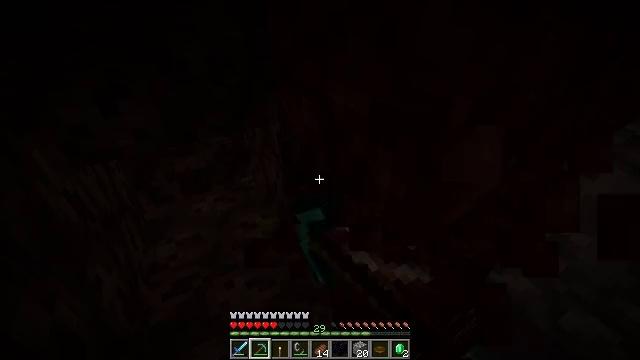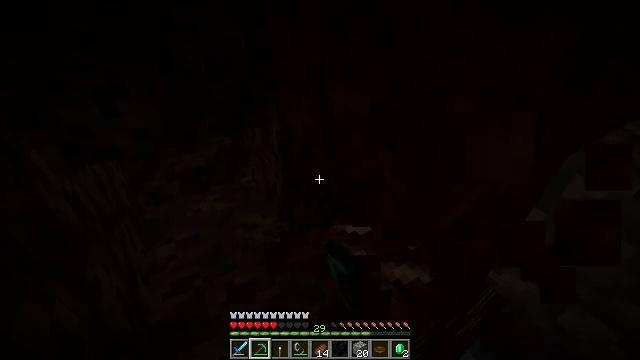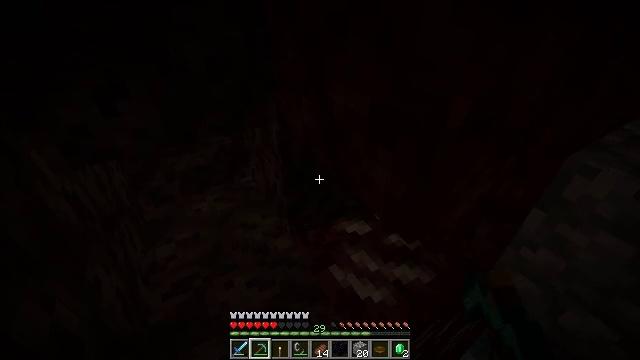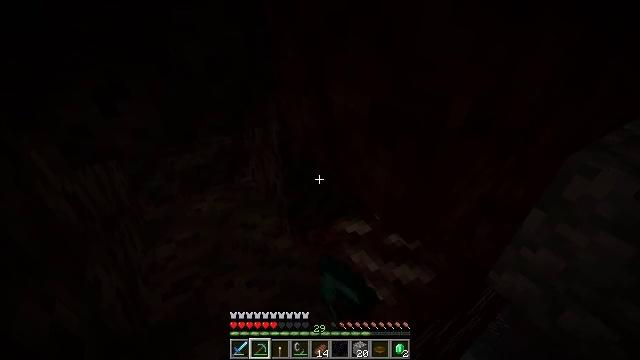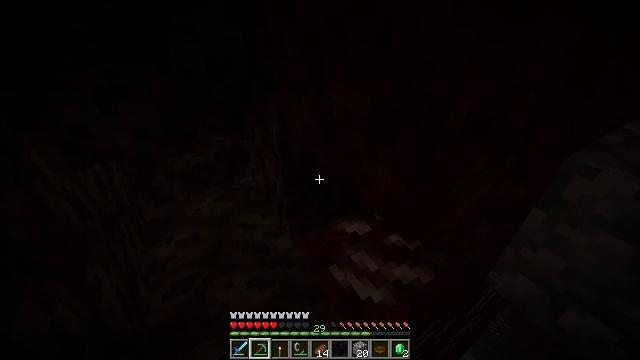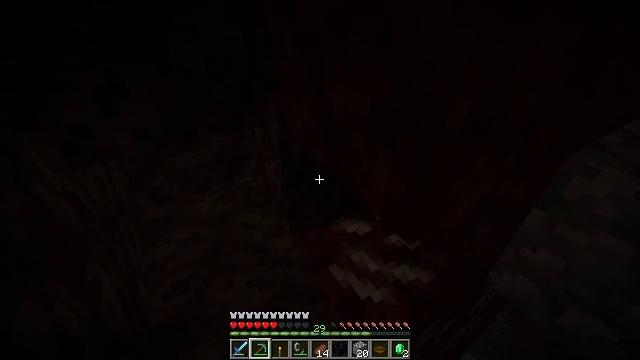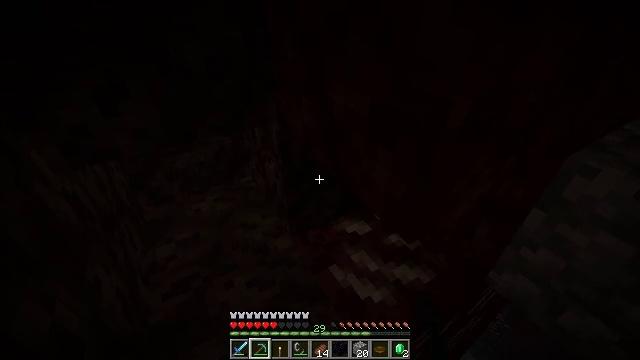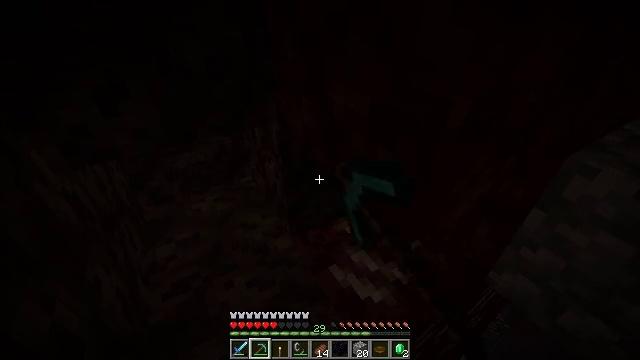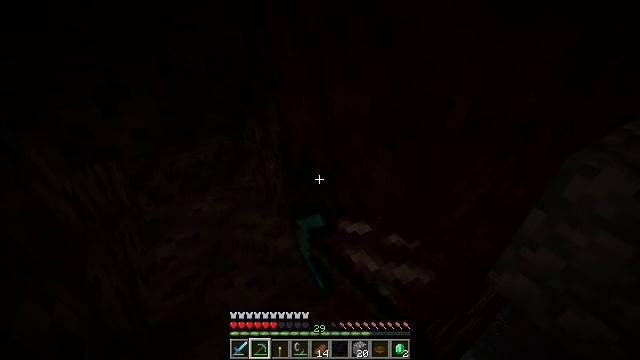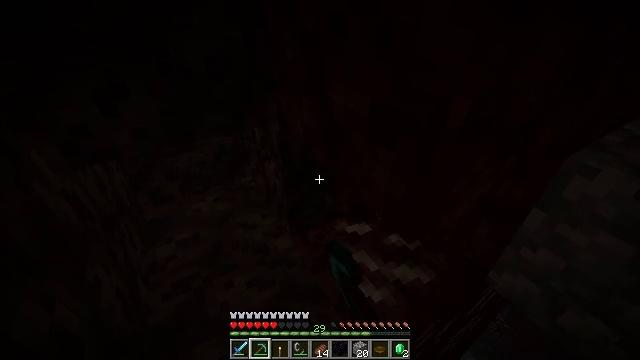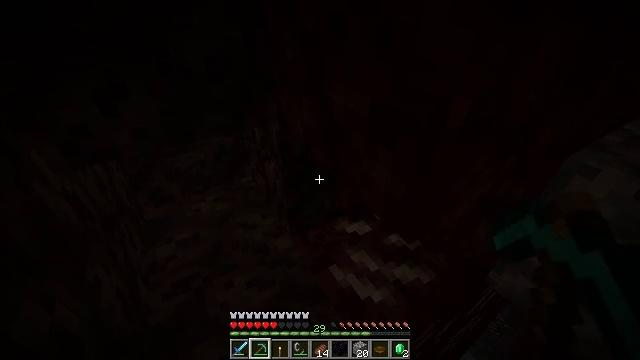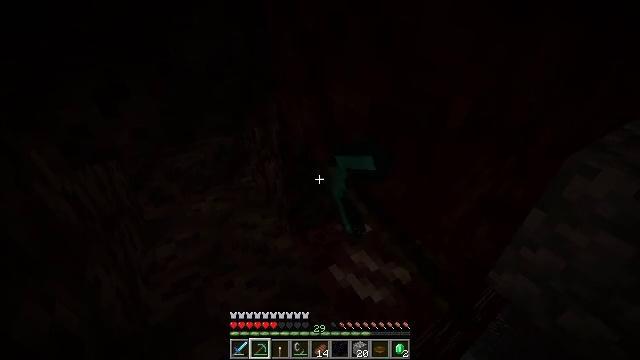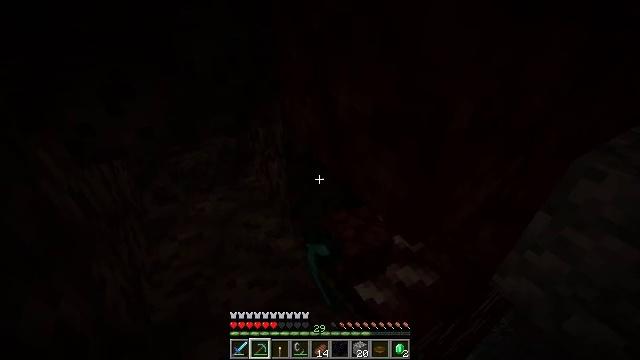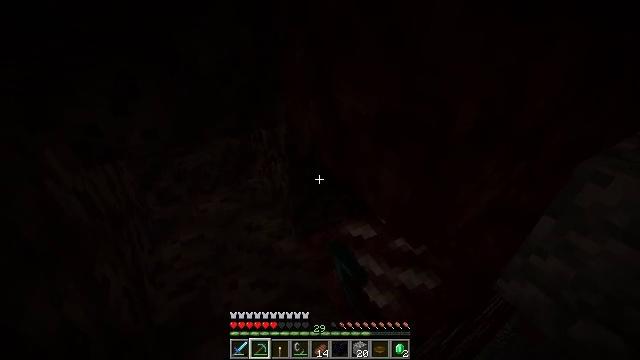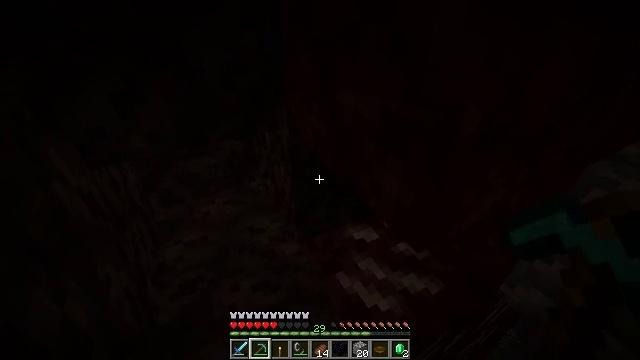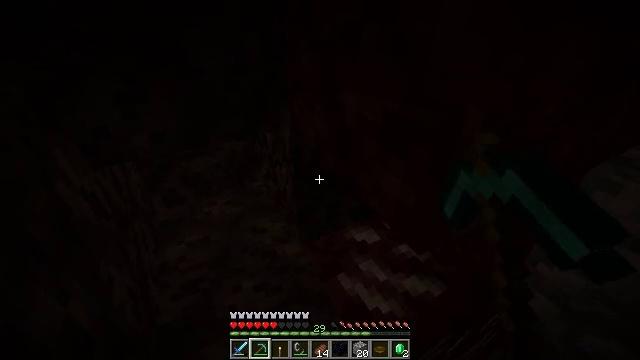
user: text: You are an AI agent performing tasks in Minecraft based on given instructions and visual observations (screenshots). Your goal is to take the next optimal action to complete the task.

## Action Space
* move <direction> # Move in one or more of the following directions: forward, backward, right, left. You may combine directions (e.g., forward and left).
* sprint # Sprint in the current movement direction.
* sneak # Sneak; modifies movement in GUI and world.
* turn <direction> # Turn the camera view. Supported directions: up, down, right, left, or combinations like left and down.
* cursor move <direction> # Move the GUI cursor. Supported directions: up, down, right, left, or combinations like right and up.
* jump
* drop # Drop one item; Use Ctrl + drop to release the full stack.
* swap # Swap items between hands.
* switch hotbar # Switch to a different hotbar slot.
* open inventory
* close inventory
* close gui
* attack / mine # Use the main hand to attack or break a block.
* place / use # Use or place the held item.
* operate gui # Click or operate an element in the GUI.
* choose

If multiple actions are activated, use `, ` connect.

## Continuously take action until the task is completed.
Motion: motion action
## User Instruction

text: Mine the soul sand in the Nether.
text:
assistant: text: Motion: attack / mine
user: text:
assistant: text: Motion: attack / mine
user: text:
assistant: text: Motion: attack / mine
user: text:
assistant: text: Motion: attack / mine
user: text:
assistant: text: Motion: attack / mine
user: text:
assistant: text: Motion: attack / mine
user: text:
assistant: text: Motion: attack / mine
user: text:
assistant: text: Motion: attack / mine
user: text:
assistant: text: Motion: attack / mine
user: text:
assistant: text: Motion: attack / mine
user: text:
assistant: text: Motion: attack / mine
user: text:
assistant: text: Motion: attack / mine
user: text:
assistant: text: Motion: attack / mine
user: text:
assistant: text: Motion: attack / mine
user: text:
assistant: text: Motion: attack / mine
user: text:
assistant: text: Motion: attack / mine
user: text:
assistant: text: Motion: attack / mine
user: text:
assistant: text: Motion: attack / mine
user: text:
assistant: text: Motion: attack / mine
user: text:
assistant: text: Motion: attack / mine
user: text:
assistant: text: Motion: attack / mine
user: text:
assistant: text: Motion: attack / mine
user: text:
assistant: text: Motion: attack / mine
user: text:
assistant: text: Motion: turn left, attack / mine
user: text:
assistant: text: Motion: turn left and down, attack / mine
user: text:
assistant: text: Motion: turn left and down, attack / mine
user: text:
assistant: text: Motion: turn left, attack / mine
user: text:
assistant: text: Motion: attack / mine
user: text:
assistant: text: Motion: attack / mine
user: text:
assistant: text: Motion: attack / mine